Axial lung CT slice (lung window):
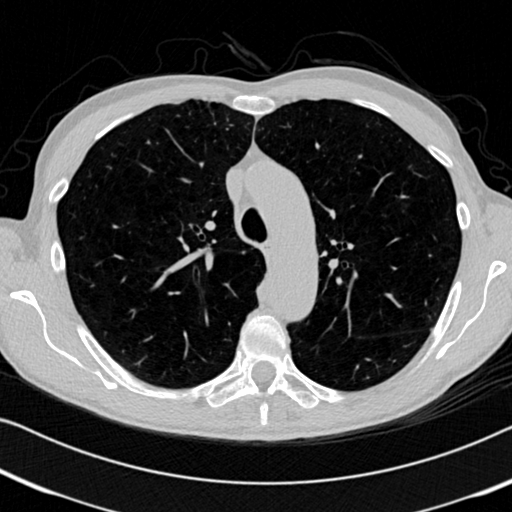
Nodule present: no